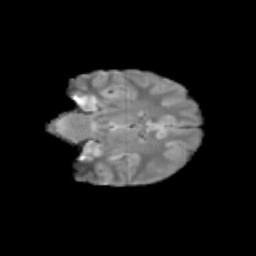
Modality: T2w
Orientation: coronal
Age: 12
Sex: female
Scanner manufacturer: siemens
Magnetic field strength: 3 T
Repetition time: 3.8 s
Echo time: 0.07 s